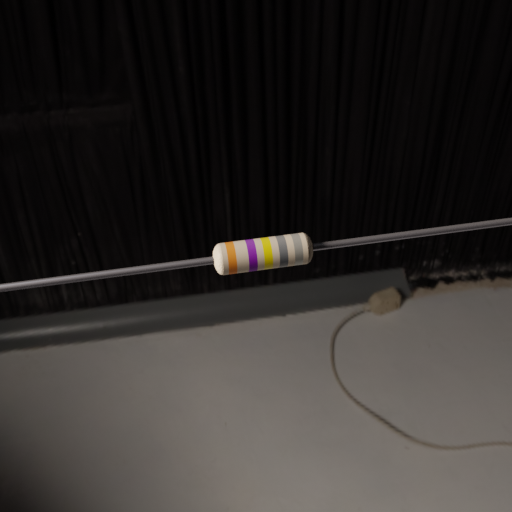
Resistor colour bands (in order): orange, violet, yellow, gray, silver